Interaction volume radius: 5 \u00c5
Interaction volume height: 10 \u00c5
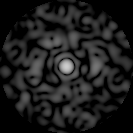
Disorder parameter: 0.8873